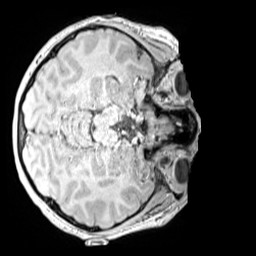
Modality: MP2RAGE
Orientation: axial
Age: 12
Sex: female
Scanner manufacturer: siemens
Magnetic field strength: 3 T
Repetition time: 4 s
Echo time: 0.00299 s